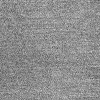
Atmospheric dust classification: dusty